Question: I have data in a table like below.

Now I want to return rows as per the values of the Quantity column.
Like above data row 1 have the then in output of select query there will be rows for row 1, similar to for row 2 quantity is 8 then there will be 8 rows.
When I have write query on above data then it should return 26 rows.
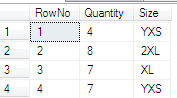
Answer: Query:
<URL>
'''
SELECT tbl.*
FROM tbl,
(SELECT number
FROM master..spt_values
WHERE Type = 'P') n
WHERE tbl.Quantity > n.number
'''
Result:
'''
| ROWNO | QUANTITY | SIZE |
|-------|----------|------|
| 1 | 4 | YXS |
| 1 | 4 | YXS |
| 1 | 4 | YXS |
| 1 | 4 | YXS |
| 2 | 8 | 2XL |
| 2 | 8 | 2XL |
| 2 | 8 | 2XL |
| 2 | 8 | 2XL |
| 2 | 8 | 2XL |
| 2 | 8 | 2XL |
| 2 | 8 | 2XL |
| 2 | 8 | 2XL |
| 3 | 7 | XL |
| 3 | 7 | XL |
| 3 | 7 | XL |
| 3 | 7 | XL |
| 3 | 7 | XL |
| 3 | 7 | XL |
| 3 | 7 | XL |
| 4 | 7 | YXS |
| 4 | 7 | YXS |
| 4 | 7 | YXS |
| 4 | 7 | YXS |
| 4 | 7 | YXS |
| 4 | 7 | YXS |
| 4 | 7 | YXS |
'''
Column 'number' from table 'spt_values' contains continuous values from 0 to 2047 for 'Type' 'P'.
These values are joined in, leading to 2048 duplicates returned for each record, and then restricted to return only the number of 'Quantity' via the 'WHERE'clause.